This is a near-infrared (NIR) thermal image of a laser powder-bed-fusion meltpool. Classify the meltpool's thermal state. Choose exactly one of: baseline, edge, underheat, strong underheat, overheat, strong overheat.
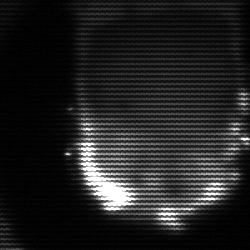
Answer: baseline